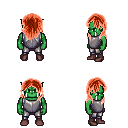
a pixel art fantasy rpg character, male body template, orc, green skin, steel chest armor, metal pants, red long hairstyle, maroon shoes, four views (front, back, left, right), 2x2 character sprite sheet, small pixel art, hard edges, no anti-aliasing